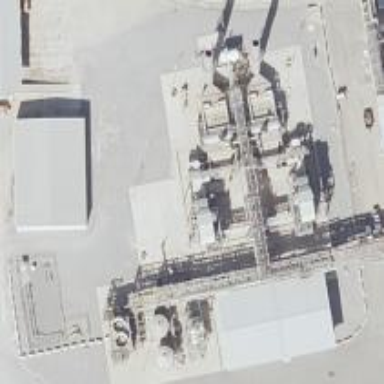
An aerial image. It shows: Power plant.